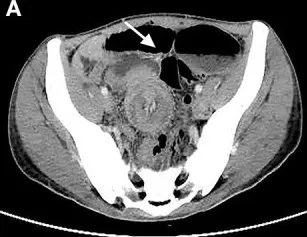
(A) Abdominal CT scan first noticed intestinal obstruction with sign of air-fluid level instead of intussusception.
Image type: radiology (ct)